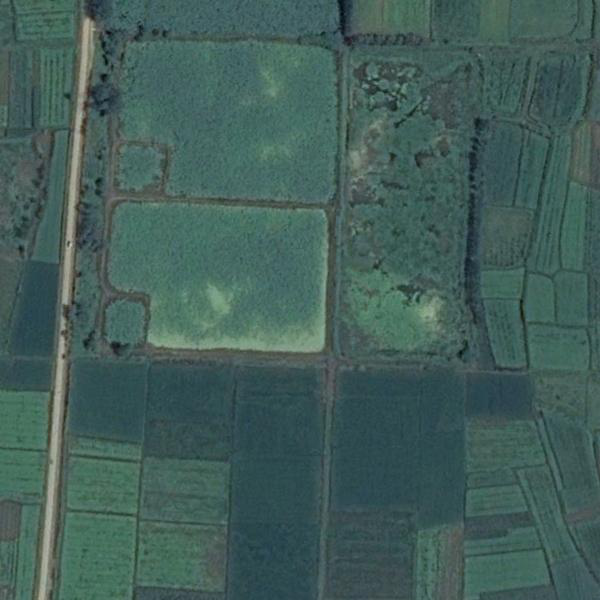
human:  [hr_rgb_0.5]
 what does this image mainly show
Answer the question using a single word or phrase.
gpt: farmland